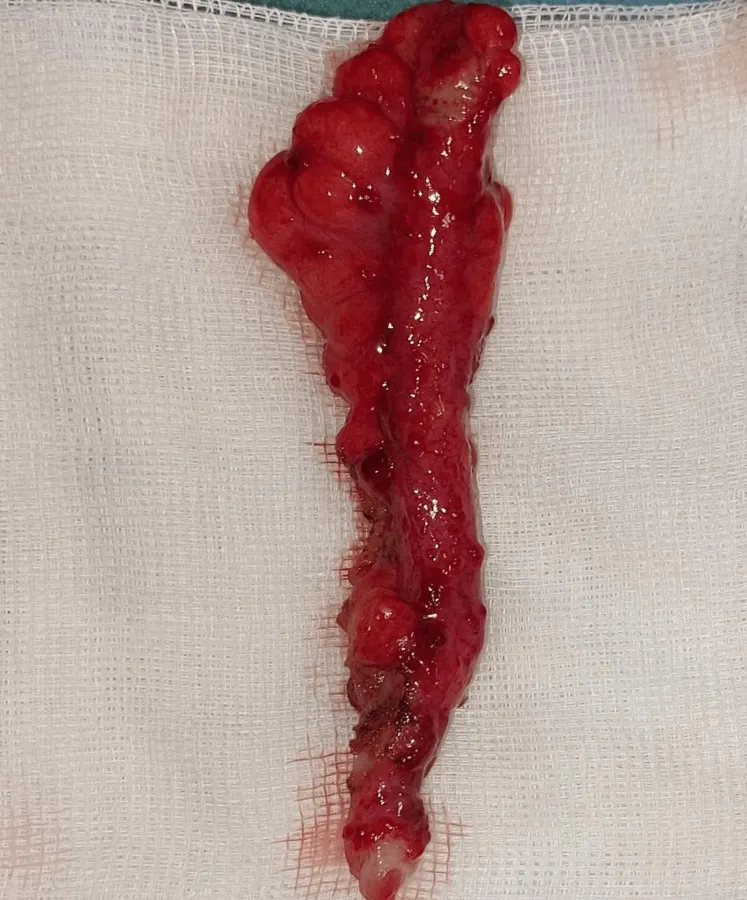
Post-operative picture of the inflamed appendix.
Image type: medical_photograph (other_medical_photograph)